Question: I have created a <URL> as,
'''
function drawTable(response) {
var data = new google.visualization.DataTable();
data.addColumn('number', 'Sl. No.');
data.addColumn('string', 'Name');
data.addColumn('string', 'Date');
var rows = [];
for (var i = 0; i < response.rows.length; i++) {
rows.push([parseInt(response.rows[i][0]), response.rows[i][3], response.rows[i][4]]);
}
data.addRows(rows);
var table = new google.visualization.ChartWrapper({
containerId: 'table_div',
chartType: 'Table',
options: {
}
});
var control = new google.visualization.ControlWrapper({
containerId: 'control_div',
controlType: 'CategoryFilter',
options: {
filterColumnIndex: 2,
'ui': {
'labelStacking': 'vertical',
'allowTyping': false,
'allowMultiple': false
}
}
});
var dashboard = new google.visualization.Dashboard(document.querySelector('#dashboard'));
dashboard.bind([control], [table]);
dashboard.draw(data);
}
function getData() {
// Builds a Fusion Tables SQL query and hands the result to dataHandler
var queryUrlHead = 'https://www.googleapis.com/fusiontables/v1/query?sql=';
var queryUrlTail = '&key=AIzaSyCAI2GoGWfLBvgygLKQp5suUk3RCG7r_ME';
var tableId = '1U-snFJDhdO7jhDjKGfNUZG_P4n4UXvKFjU8F_hM';
// write your SQL as normal, then encode it
var query = "SELECT * FROM " + tableId;
var queryurl = encodeURI(queryUrlHead + query + queryUrlTail);
var jqxhr = $.get(queryurl, drawTable, "jsonp");
}
google.load('visualization', '1', {packages:['controls'], callback: getData});
'''
and its data coming from this <URL>. I want a category filter control as in example fiddle with the selection of date column. And the condition is i want to select the formatted data in format. ie, as shown in fig. below.

How can I achieve this???
I have tried the following formatter code
'''
var monthformatter = new google.visualization.DateFormat({pattern: "MMMM"});
monthformatter.format(data, 2);
'''
to convert the date format into months. But no use.
Anyways, the same can be achieved from <URL>. That is why i required the example 1 to be worked.
- <URL>
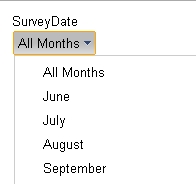
Answer: Maybe this is a very bad answer, or simply wrong : But I really dont think that is possible. You want to filter dates based on their month name, but still view the date? However, you can achieve the goal with ControlWrapper holding months - and sort by months based on the date - by adding an extra field :
'''
data.addColumn('string', 'Month');
'''
and format the data like this :
'''
var rows = [];
var months = ["January", "February", "March", "April", "May", "June","July", "August", "September","October", "November", "December" ];
for (var i = 0; i < response.rows.length; i++) {
var month=months[new Date(response.rows[i][3]).getMonth()];
rows.push([parseInt(response.rows[i][0]),
response.rows[i][1],
response.rows[i][3],
month
]);
}
data.addRows(rows);
'''
Cant take a screenshot, the popup hides everytime.
Here is a forked fiddle (think it was your #2 I looked into) -> <URL>
As you can see, I have tried to hide the extra column by using a DataView
'''
var view = new google.visualization.DataView(data);
view.setColumns([0,1,2,3]);
view.hideColumns([3])
'''
But that doesnt work :( Apparently visualization needs the data to filter on to be visible. Could not find a 'setColumnWidth' function or anything like that. Perhaps The month-column can be transformed to a '{ role: "tooltip" }', havent tried that.
As said above, I do not know how much this answer is worth. Delete it if its useless or anyone else crack the code.